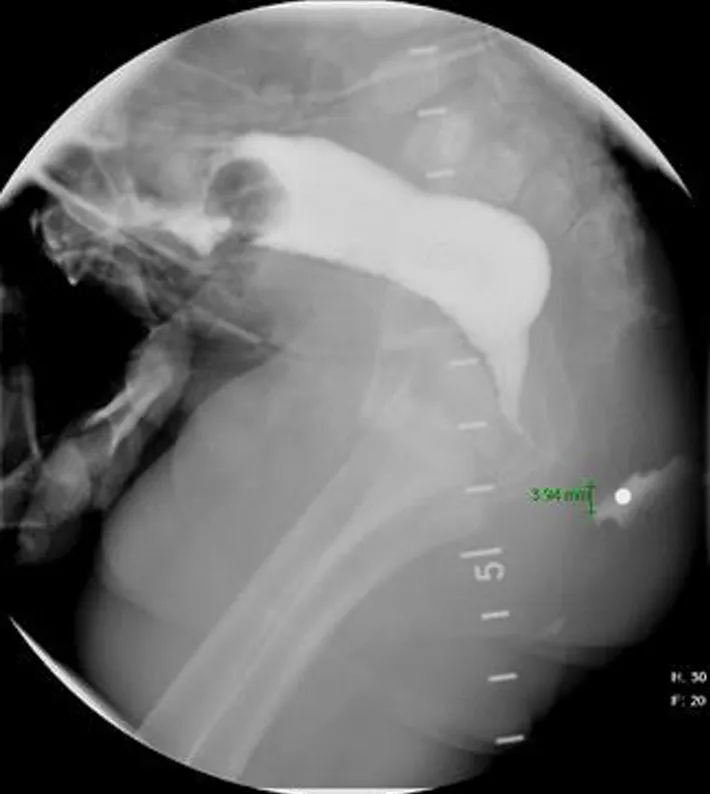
Distal colostogram demonstrating anatomy of anorectal malformation.
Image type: radiology (x_ray)